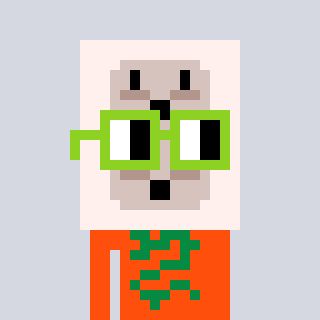
a pixel art character with square light green glasses, a outlet-shaped head and a orange-colored body on a cool background